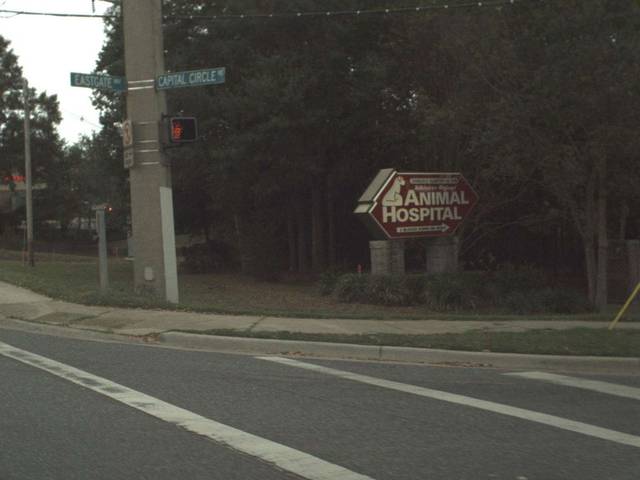
Region: United States
Coordinates: 30.493, -84.244